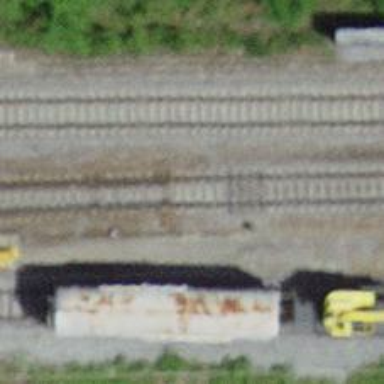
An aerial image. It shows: Railway switch with the turnout side on the left.